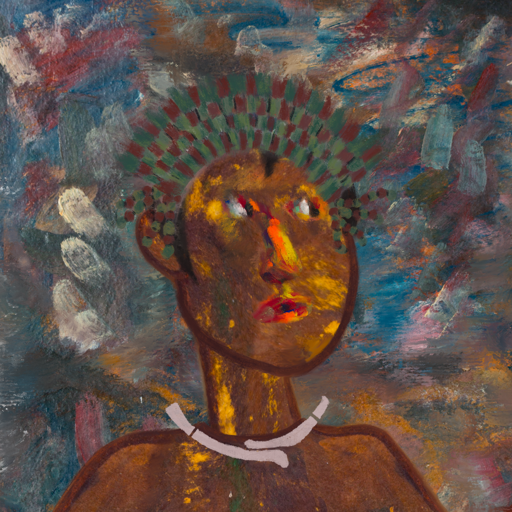
Background: Boggyland, Head And Neck Side: Comrade, Face Side: An_Impression, Bust: Comrade, Hair Side: Roy_Bahadur, Head Accessory: After_Raid_Crown, Second Necklace: Blank, Necklace: Hypocrite_2, Baby: Blank